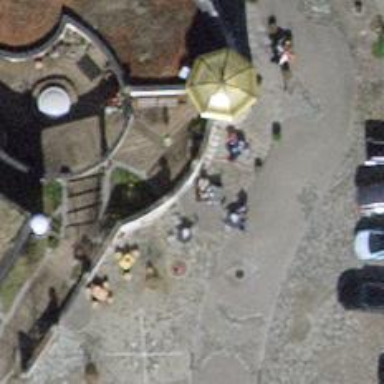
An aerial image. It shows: Cafe.